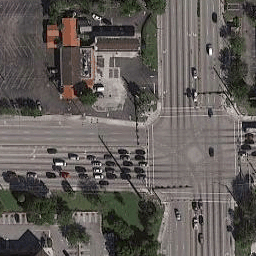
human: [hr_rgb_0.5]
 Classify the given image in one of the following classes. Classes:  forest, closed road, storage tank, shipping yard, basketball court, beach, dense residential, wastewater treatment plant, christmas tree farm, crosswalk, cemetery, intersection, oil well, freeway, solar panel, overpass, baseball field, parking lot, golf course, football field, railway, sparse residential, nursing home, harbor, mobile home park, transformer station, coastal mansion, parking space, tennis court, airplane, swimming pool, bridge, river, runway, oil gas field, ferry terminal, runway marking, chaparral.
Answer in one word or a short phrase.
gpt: intersection